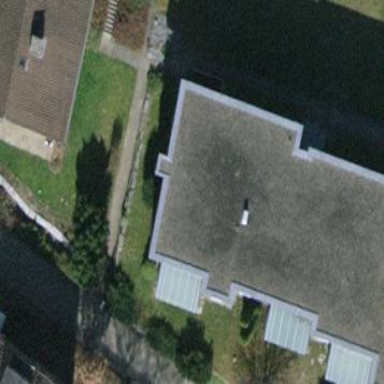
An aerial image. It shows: Apartment building with flat roof.